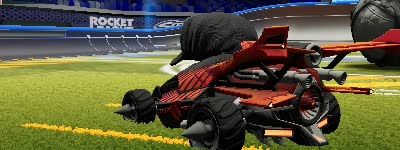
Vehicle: aftershock